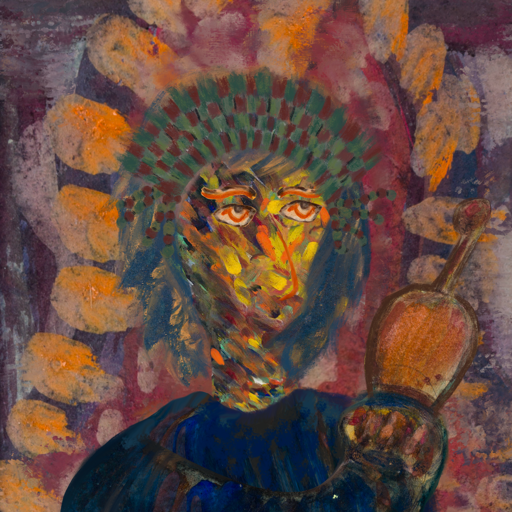
Background: Doll, Head And Neck Side: An_Impression, Face Side: Experience, Bust: Pipe, Hair Side: In_The_Sun, Head Accessory: After_Raid_Crown, Second Necklace: Blank, Necklace: Blank, Baby: Blank